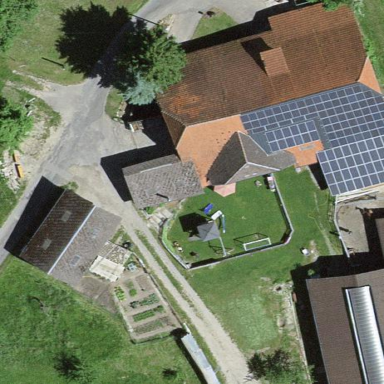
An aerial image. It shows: Farm building.